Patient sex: M
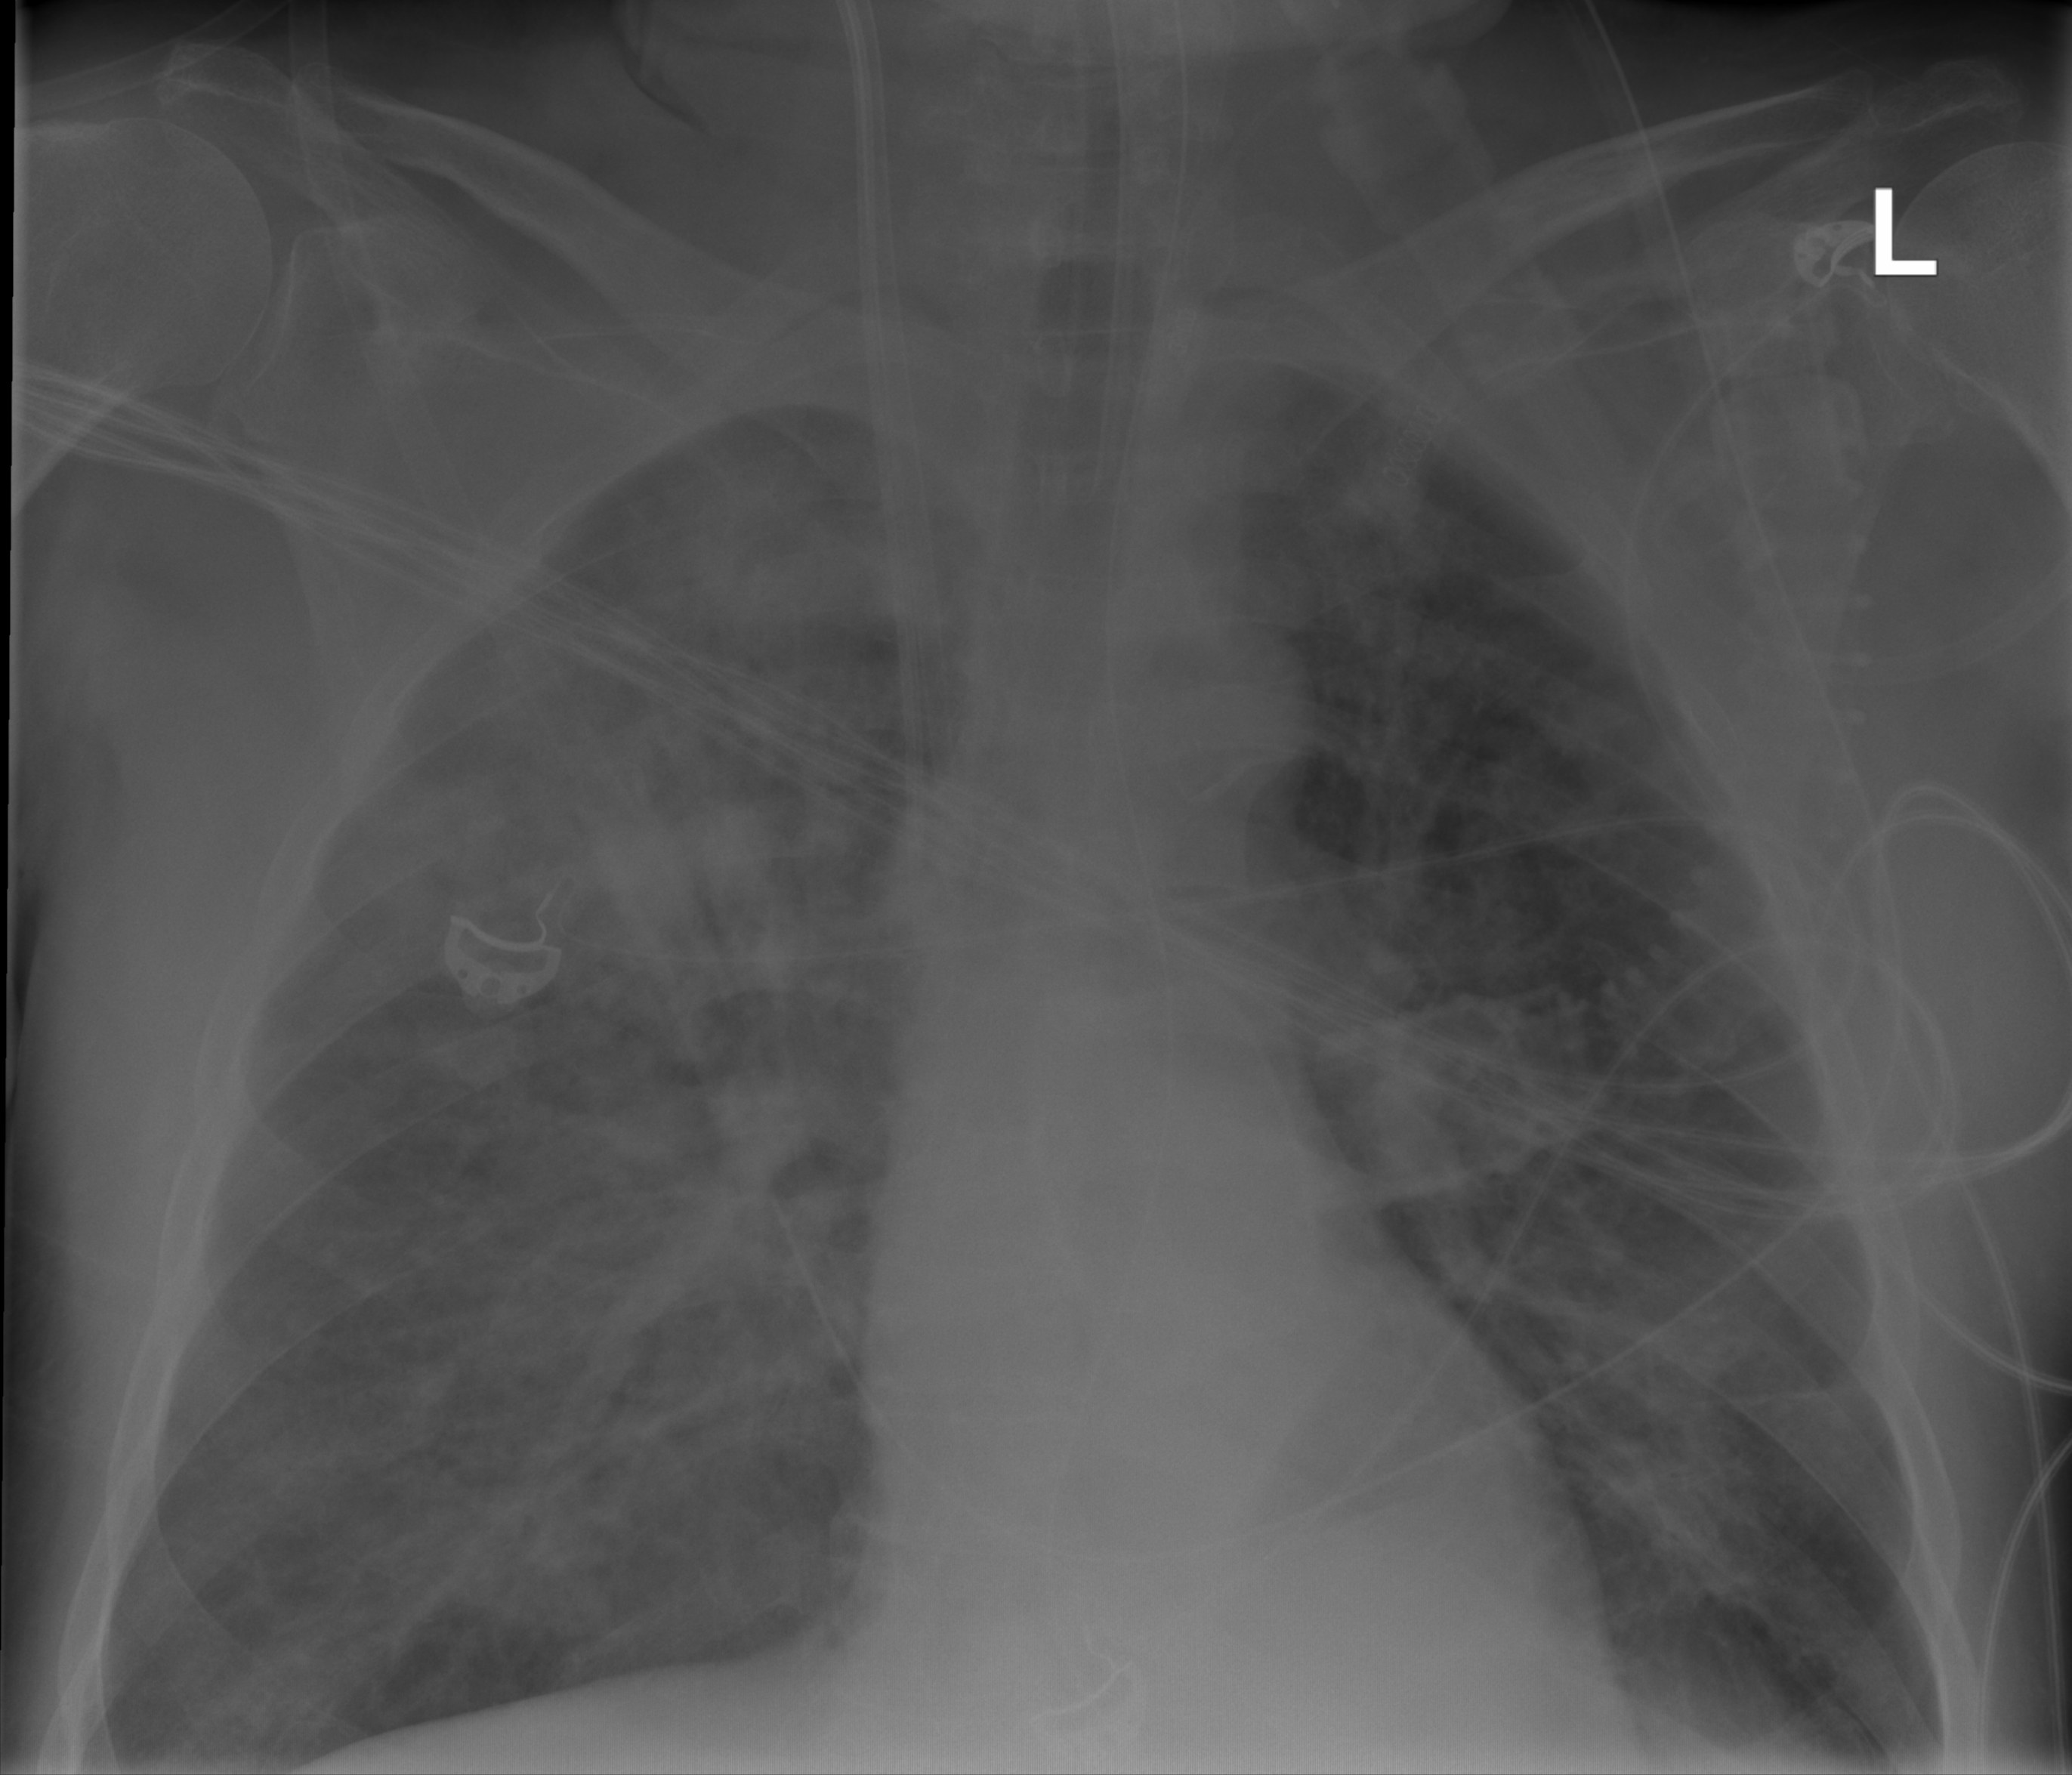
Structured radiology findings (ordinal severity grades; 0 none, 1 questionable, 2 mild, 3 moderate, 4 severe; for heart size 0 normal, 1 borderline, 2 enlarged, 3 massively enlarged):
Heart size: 0
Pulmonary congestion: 2
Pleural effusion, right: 1
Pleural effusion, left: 0
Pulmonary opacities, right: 2
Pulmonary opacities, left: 2
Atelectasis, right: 0
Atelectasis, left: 0